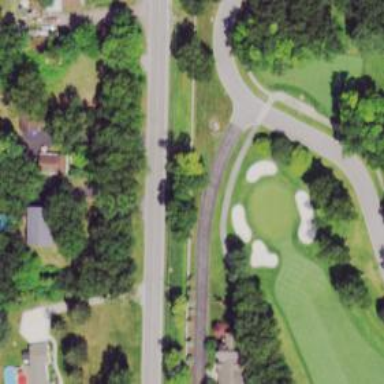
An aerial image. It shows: Pathway for golfing.